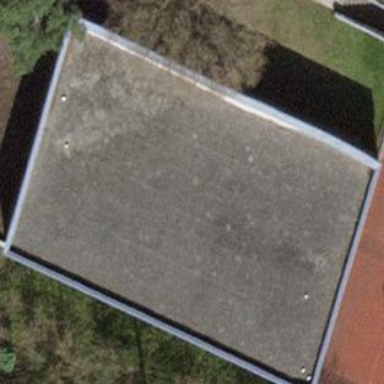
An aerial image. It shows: School building.